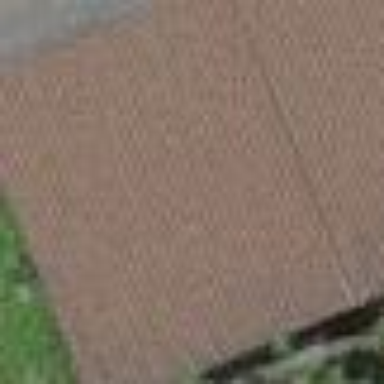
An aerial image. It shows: View of roof of building.